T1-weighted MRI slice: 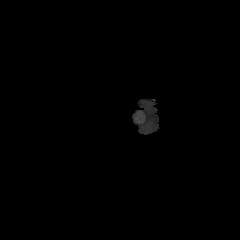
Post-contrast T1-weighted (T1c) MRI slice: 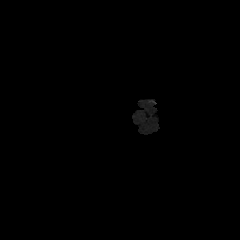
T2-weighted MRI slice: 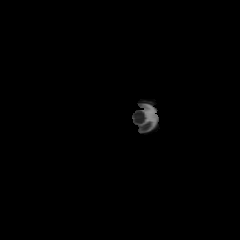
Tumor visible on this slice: no